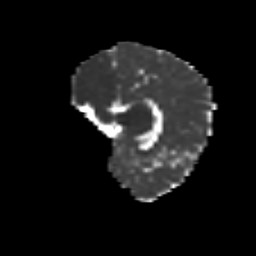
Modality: MD
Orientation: sagittal
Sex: female
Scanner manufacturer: siemens
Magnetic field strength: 3 T
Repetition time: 5 s
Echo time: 0.071 s